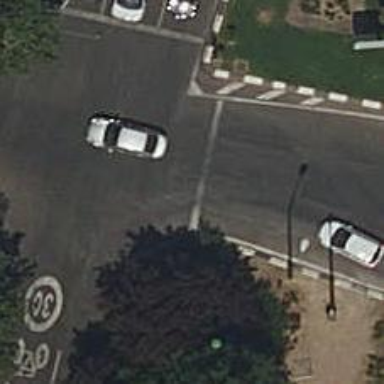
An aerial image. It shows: Road with traffic signals.